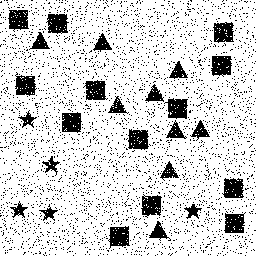
Squares: 13
Triangles: 9
Stars: 5
Total shapes: 27